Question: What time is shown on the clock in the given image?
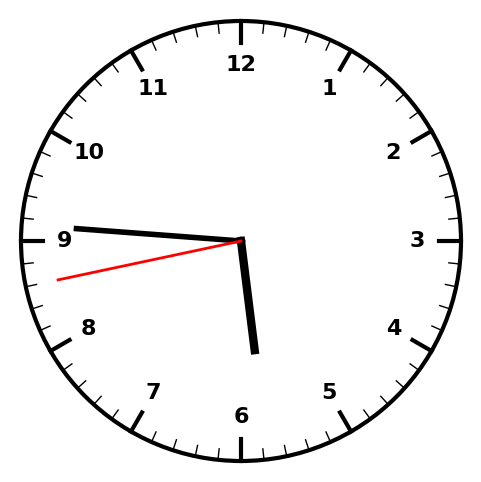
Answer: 05:45:43